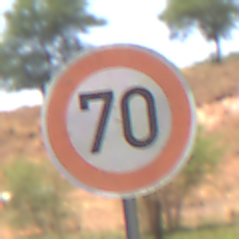
Verkehrszeichen: Geschwindigkeit70
Umgebung: Roofed, Underpass
Tageszeit: Midday
Wetter: Clear
Licht: Natural
Jahreszeit: NotSpecified
Kontrast: LowContrast